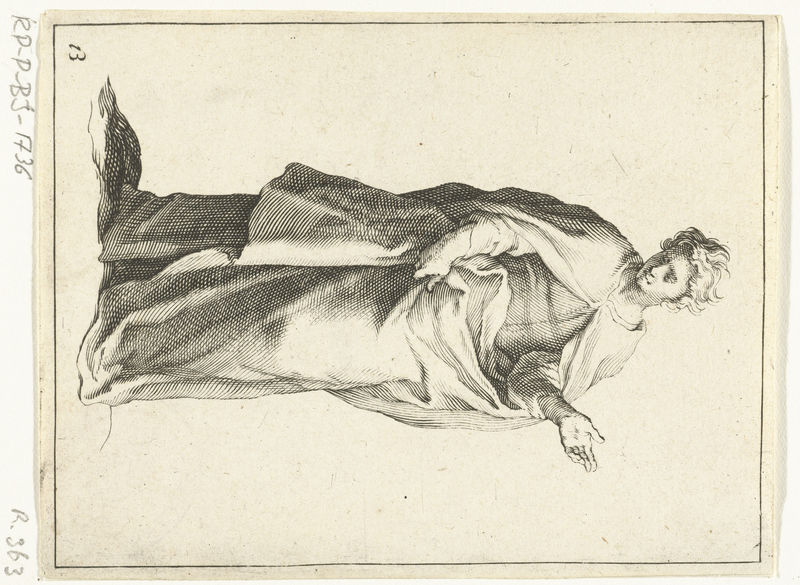
Titel: Jonge man met mantel
Künstler: Frederick Bloemaert
Standort: Amsterdam
Institution: Rijksmuseum
Schlagwörter: homme, gown, hand, ombre, shadow, mother, cheveux, main, antique, clothes, dessin, jeune, ligne, lignes, hommes, estampe, montrer, fort, bizarre, format, draperie